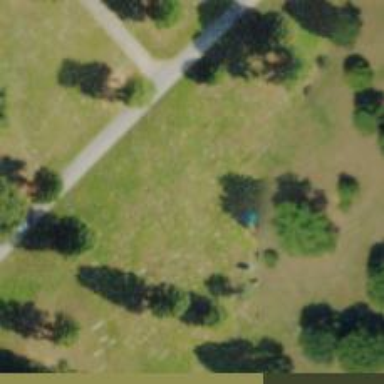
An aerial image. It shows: Sector within cemetery.